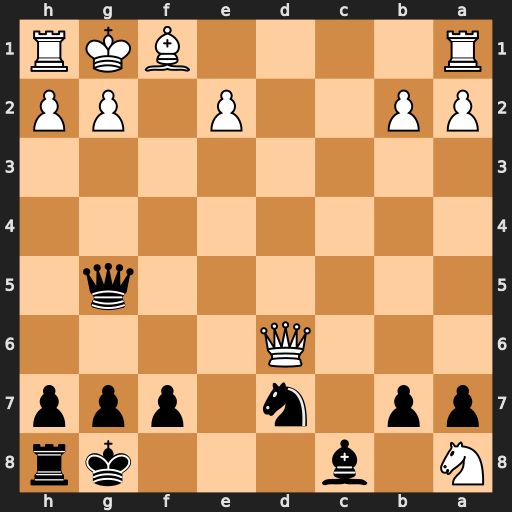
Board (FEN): N1b3kr/pp1n1ppp/3Q4/6q1/8/8/PP2P1PP/R4BKR
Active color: b
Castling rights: -
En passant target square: -
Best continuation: Qe3#